Brain MRI, modality: ceT1
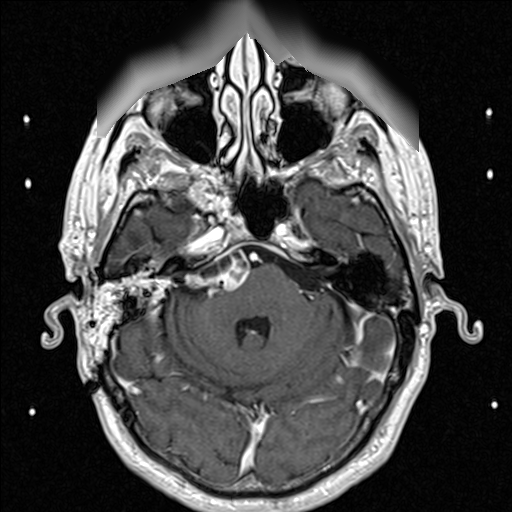